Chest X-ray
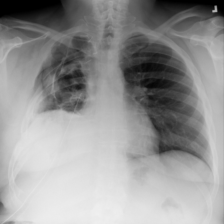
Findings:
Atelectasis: negative
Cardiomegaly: negative
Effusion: negative
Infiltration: negative
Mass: negative
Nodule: negative
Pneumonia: negative
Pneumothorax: negative
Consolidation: negative
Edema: negative
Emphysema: negative
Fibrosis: negative
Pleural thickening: negative
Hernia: negative